Aerial crown-view tile of a tropical tree (Barro Colorado Island, Panama), acquired 20240611:
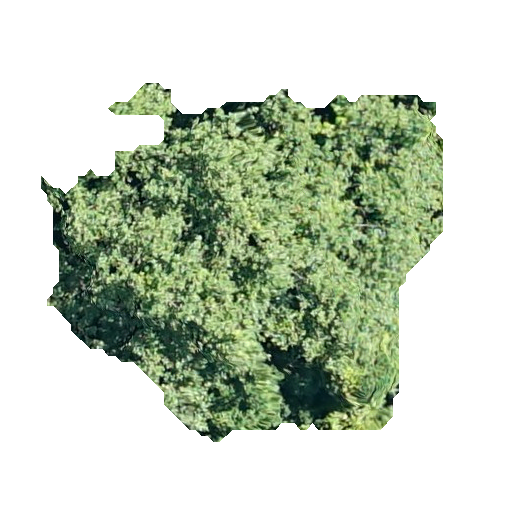
Species: Hieronyma alchorneoides
GBIF accepted scientific name: Hieronyma alchorneoides
Crown area: 162.287 m²